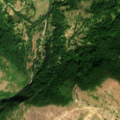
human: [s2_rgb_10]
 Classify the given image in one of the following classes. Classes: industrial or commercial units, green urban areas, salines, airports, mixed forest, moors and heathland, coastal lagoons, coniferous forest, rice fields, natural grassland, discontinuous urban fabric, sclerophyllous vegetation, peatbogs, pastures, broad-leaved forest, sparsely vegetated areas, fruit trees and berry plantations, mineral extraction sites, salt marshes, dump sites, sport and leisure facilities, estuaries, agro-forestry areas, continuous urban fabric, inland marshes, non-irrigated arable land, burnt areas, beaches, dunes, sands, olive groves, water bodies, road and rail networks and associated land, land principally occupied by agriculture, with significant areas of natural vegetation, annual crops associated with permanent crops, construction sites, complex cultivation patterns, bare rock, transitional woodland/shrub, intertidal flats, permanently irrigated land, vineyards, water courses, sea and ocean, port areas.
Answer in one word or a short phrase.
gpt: complex cultivation patterns, land principally occupied by agriculture, with significant areas of natural vegetation, broad-leaved forest, natural grassland, transitional woodland/shrub, sparsely vegetated areas